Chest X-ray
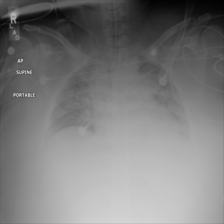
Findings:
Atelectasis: negative
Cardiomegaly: negative
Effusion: negative
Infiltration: negative
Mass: negative
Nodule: negative
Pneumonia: negative
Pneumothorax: negative
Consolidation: negative
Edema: negative
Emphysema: negative
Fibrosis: negative
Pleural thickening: negative
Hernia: negative